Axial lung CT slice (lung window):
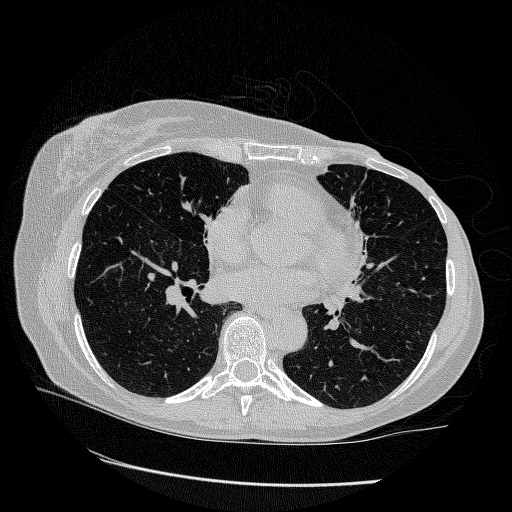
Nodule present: no